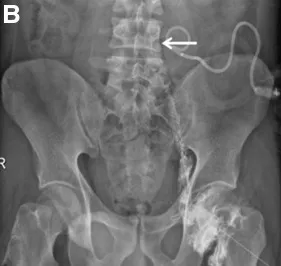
(B) Lymphangiography shows the extravasated iodixanol (arrow) at fourth lumbar spine level within retroperitoneum.
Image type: radiology (x_ray)